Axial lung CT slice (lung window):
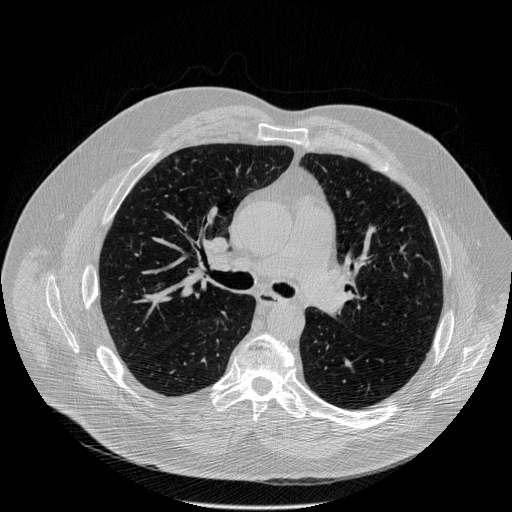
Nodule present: no